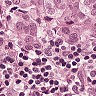
Metastatic tissue present: yes